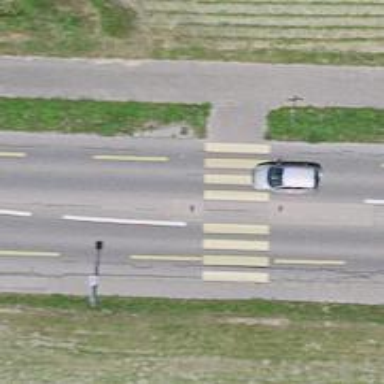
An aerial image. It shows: Zebra crossing on the road.